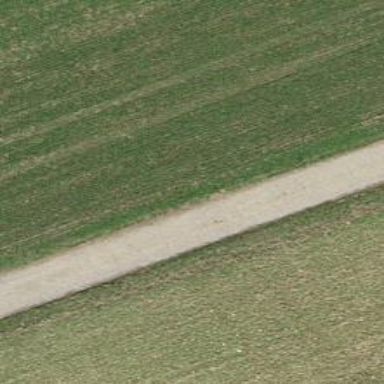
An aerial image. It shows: Unclassified road with grade 1 track type.